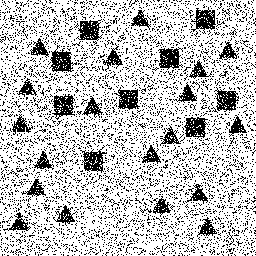
Squares: 9
Triangles: 19
Stars: 0
Total shapes: 28